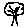
Label: tree